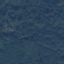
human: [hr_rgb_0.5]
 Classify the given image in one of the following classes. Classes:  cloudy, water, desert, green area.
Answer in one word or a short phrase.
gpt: green area